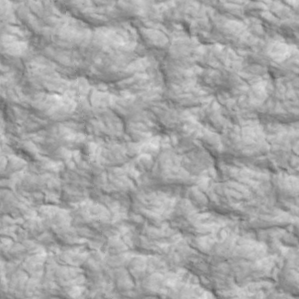
Label: non_frost